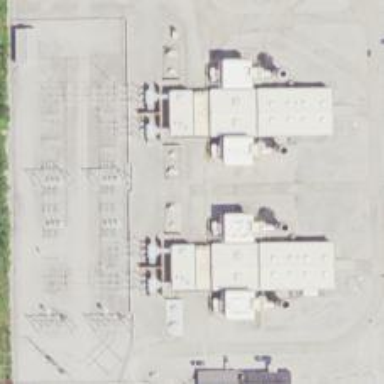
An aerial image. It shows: Gas turbine power generator.